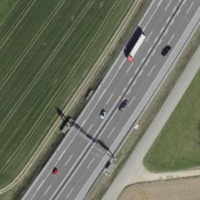
EUNIS habitat code: 57
Species observed at this site:
Larus michahellis